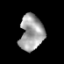
Tissue: prostate
Cell type: Myeloid cells
Senescence score: 0.3373
Nuclear area (px): 836
Mean DAPI intensity: 160.861